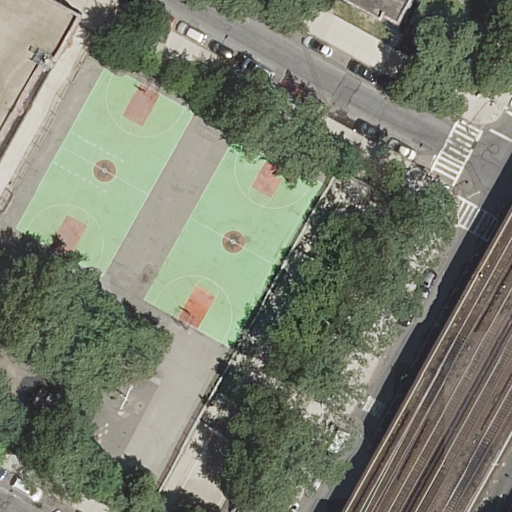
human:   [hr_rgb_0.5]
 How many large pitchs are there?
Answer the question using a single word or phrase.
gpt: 2

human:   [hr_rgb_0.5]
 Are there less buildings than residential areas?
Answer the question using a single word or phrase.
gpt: no

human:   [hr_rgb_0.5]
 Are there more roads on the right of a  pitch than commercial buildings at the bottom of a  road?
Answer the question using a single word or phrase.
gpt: yes

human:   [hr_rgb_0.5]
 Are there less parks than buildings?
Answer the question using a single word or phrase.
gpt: yes

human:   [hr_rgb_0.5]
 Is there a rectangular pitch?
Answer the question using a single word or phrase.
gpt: yes

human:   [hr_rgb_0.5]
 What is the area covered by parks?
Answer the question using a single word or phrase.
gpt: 5233m2

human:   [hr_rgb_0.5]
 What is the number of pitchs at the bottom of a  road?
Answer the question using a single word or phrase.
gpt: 1

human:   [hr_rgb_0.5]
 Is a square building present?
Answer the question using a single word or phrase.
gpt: no

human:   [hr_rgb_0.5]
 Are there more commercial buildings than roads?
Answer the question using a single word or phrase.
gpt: no

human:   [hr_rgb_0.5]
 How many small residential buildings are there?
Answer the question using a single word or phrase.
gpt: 1

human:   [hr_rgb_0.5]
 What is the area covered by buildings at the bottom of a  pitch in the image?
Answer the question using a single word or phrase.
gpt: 0m2

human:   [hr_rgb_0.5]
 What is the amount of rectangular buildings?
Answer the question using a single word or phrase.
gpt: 2

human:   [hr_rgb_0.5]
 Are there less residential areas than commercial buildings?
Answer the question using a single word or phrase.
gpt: no

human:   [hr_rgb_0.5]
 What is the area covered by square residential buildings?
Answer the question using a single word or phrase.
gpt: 0m2

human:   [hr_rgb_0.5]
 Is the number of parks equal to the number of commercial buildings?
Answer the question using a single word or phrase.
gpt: no

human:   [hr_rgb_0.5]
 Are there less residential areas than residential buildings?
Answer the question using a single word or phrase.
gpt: no

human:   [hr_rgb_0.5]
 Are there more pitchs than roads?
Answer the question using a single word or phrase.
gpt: no

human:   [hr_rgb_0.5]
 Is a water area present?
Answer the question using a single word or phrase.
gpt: no

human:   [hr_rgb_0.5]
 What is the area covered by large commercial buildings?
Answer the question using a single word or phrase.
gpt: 0m2

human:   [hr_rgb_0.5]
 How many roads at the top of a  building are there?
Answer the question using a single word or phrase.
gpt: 0

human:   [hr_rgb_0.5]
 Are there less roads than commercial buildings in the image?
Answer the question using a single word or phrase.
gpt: no

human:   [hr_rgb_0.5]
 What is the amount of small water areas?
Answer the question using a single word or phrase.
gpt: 0

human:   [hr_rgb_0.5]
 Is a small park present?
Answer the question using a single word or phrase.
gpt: no

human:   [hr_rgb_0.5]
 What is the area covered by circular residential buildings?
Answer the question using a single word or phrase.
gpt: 0m2

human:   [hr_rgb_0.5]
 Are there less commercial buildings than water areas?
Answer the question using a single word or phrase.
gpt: no

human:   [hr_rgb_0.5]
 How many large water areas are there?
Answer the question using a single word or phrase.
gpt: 0

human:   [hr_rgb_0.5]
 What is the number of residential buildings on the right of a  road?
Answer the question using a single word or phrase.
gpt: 1

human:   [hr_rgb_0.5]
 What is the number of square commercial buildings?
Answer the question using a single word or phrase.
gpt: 0

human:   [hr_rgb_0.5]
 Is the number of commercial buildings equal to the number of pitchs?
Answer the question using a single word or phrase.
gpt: no

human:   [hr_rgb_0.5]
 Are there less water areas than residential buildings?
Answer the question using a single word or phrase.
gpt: yes

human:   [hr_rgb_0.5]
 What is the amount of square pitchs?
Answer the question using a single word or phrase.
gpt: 0

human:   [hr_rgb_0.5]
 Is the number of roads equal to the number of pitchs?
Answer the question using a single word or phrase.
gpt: no

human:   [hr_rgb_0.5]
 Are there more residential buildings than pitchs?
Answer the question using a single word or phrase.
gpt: no

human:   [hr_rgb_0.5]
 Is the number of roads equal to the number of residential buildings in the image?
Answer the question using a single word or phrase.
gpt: no

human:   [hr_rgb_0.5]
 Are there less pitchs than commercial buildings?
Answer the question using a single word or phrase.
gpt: no

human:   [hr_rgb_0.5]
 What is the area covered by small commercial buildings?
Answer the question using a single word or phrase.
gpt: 0m2